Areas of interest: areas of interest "Xinxang High-tech Development Zone Cold Chain Logistics Industrial Park"
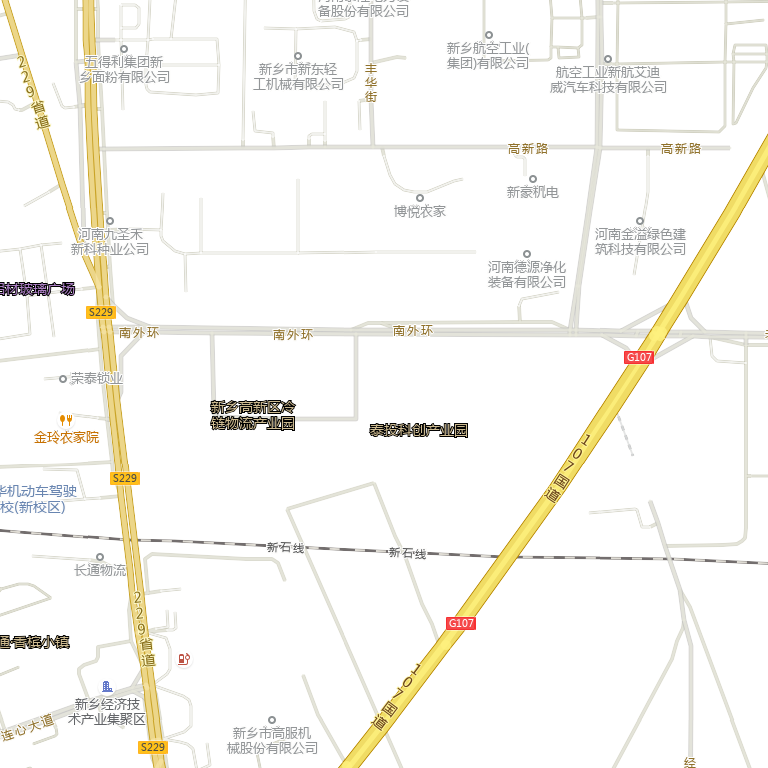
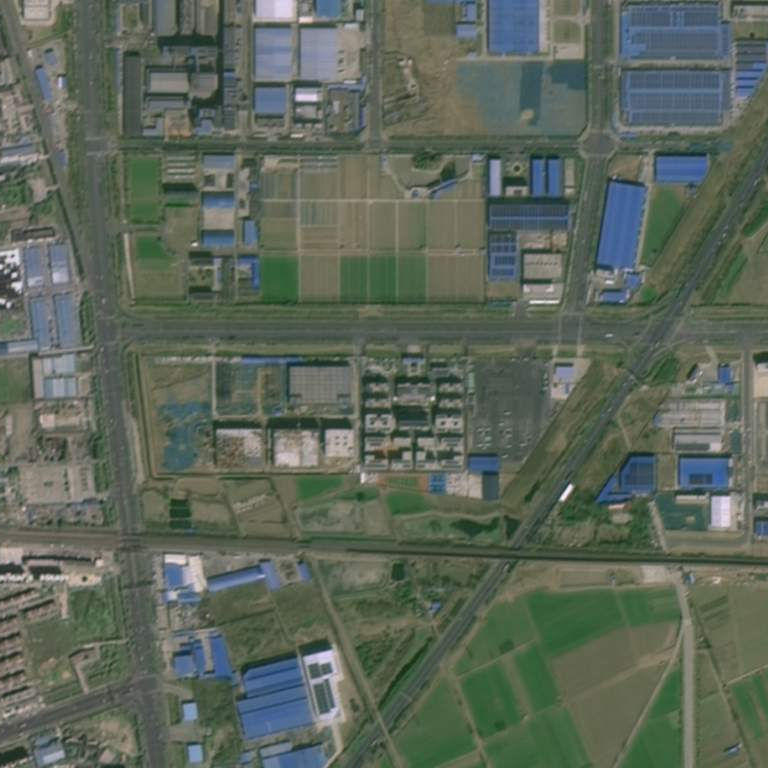